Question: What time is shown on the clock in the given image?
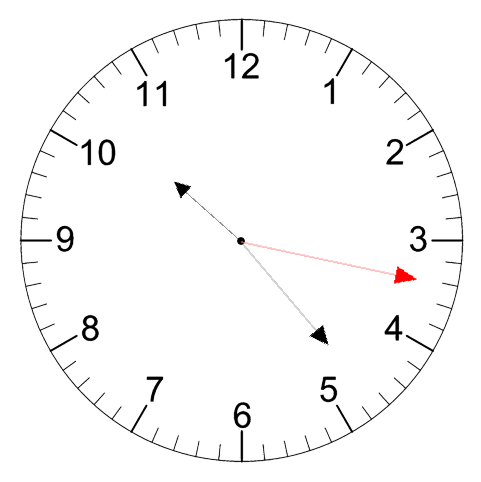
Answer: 10:23:17